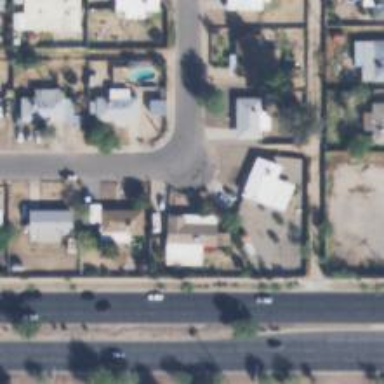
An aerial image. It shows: Alleyway designated as service road.